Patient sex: M
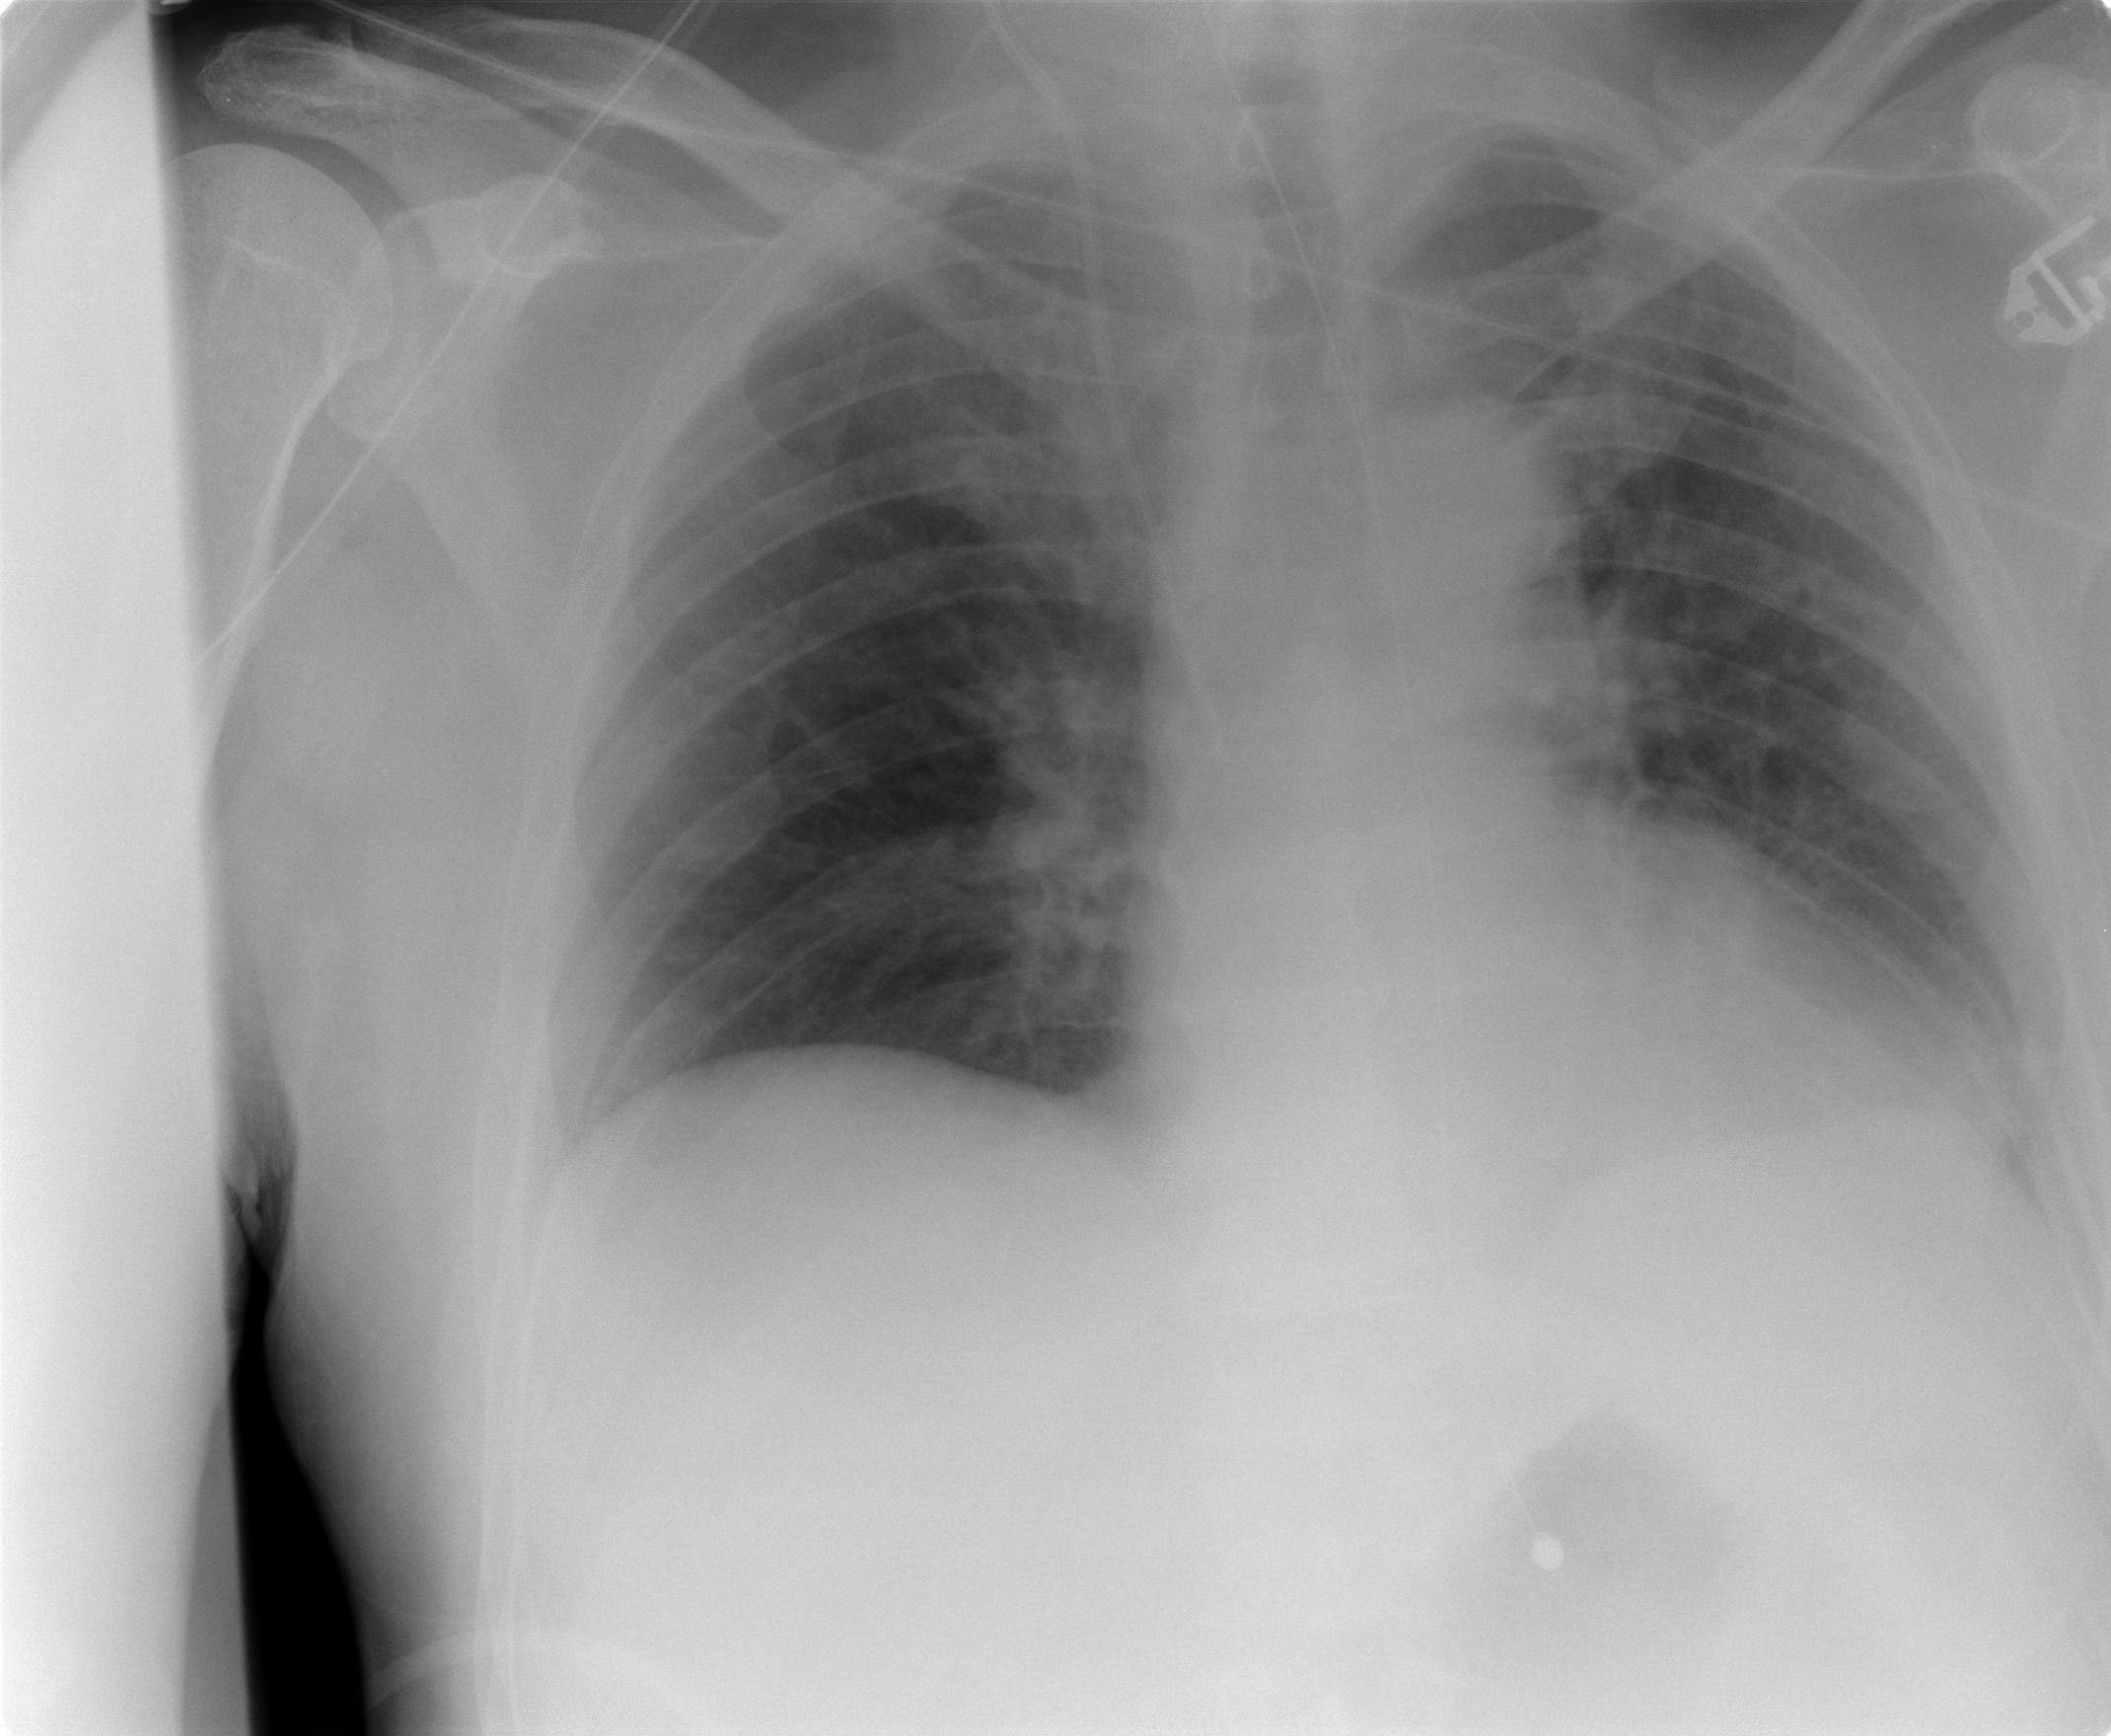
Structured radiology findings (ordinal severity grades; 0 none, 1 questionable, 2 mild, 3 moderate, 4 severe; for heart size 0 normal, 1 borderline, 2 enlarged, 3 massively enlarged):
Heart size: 0
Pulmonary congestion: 1
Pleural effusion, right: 0
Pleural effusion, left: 1
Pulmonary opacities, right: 0
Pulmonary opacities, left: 0
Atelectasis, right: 1
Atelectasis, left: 1